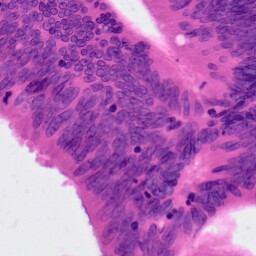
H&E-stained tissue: Colon